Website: home-depot
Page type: payment
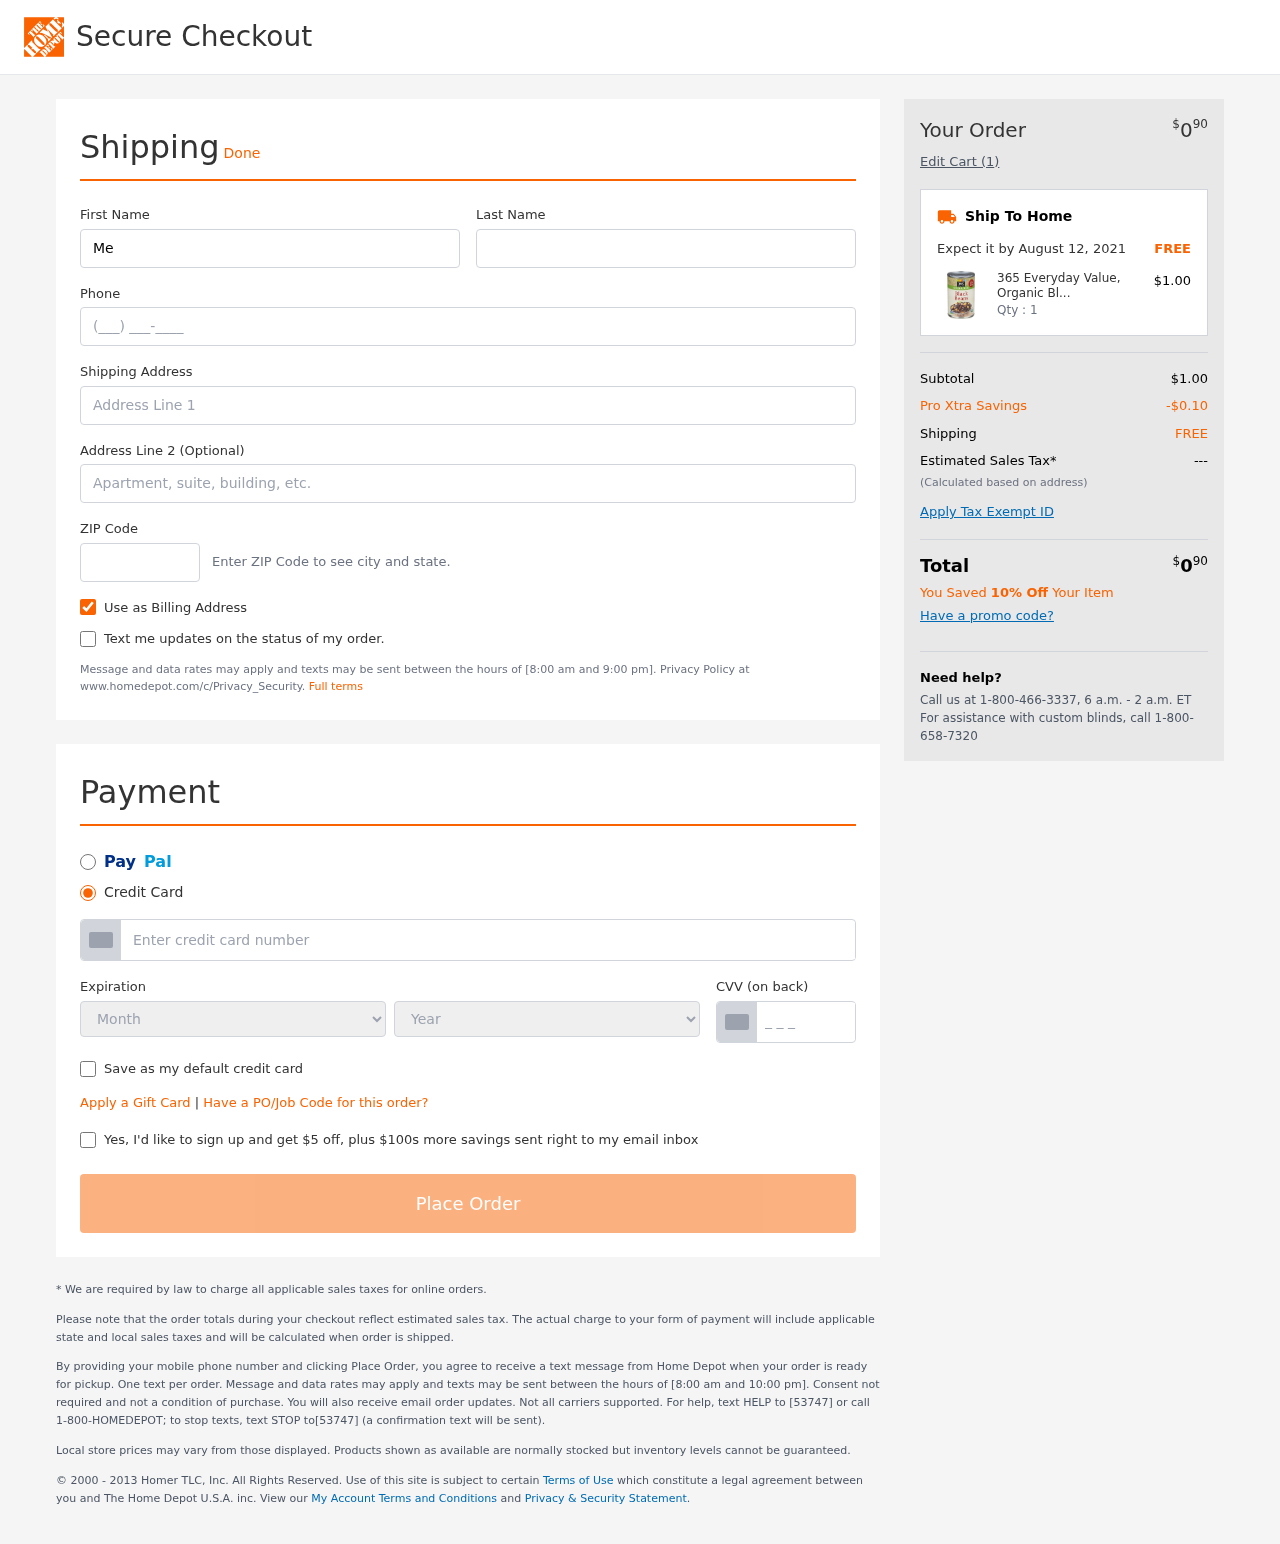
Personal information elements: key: PII_CARD_CVV
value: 289
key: PII_CARD_EXPIRY_MONTH
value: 11
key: PII_CARD_EXPIRY_YEAR
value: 28
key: PII_CARD_NUMBER
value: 4296 4289 2961 6934
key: PII_FIRSTNAME
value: Mercedes
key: PII_LASTNAME
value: Bauer
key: PII_PHONE
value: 5222438743
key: PII_POSTCODE
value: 15927
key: PII_STREET
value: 6252 Christopher Parkways
Product elements: key: PRODUCT1_NAME
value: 365 Everyday Value, Organic Black Beans, 15 oz
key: PRODUCT1_PRICE
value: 1
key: PRODUCT1_QUANTITY
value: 1
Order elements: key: ORDER_TOTAL
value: $090
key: ORDER_NUM_ITEMS
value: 1
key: ORDER_DELIVERY_DATE
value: August 12, 2021
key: ORDER_SUBTOTAL
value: $1.00
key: ORDER_DISCOUNT
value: -$0.10
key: ORDER_SHIPPING_COST
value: FREE